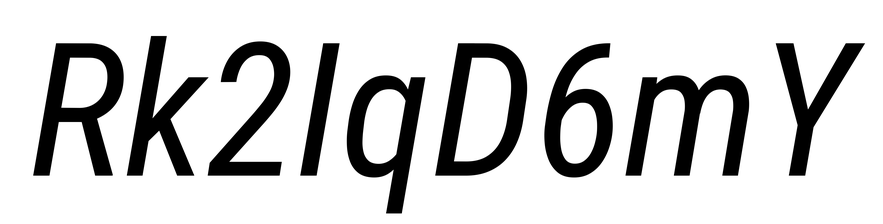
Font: Roboto-Italic_Condensed_Italic